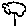
Label: tree